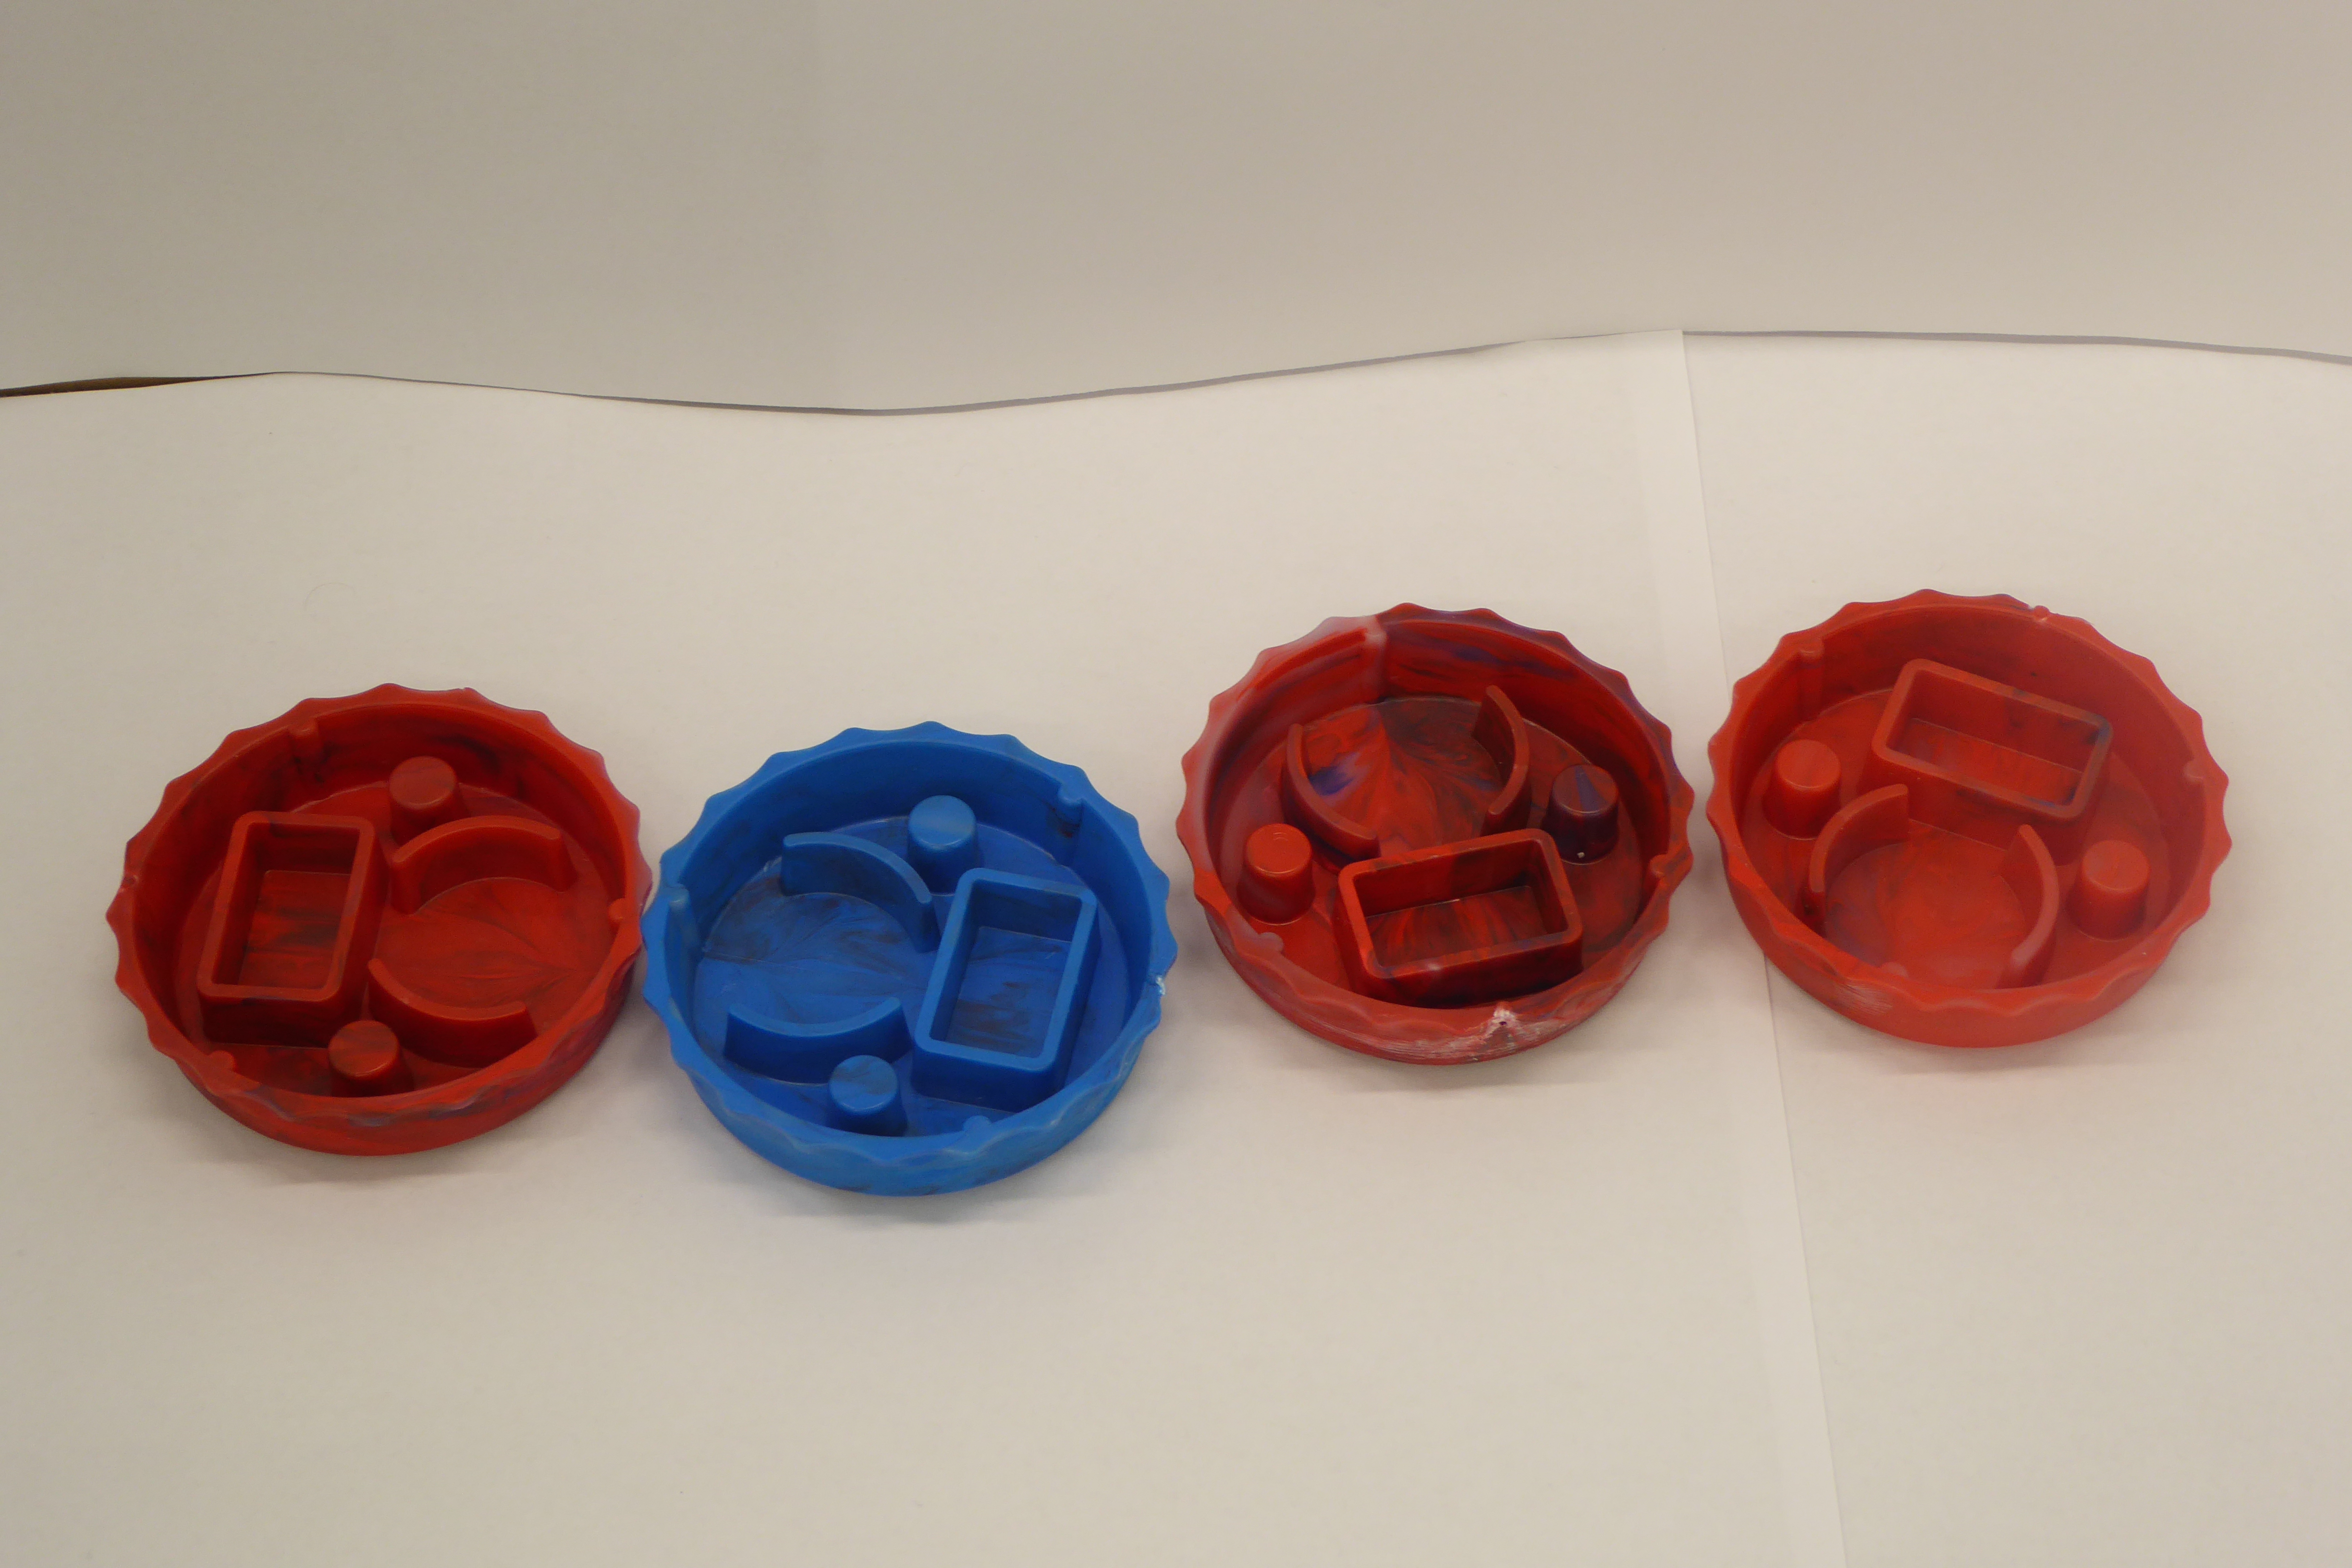
Label: Bottle Opener - Cover